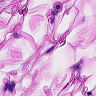
Metastatic tissue present: no